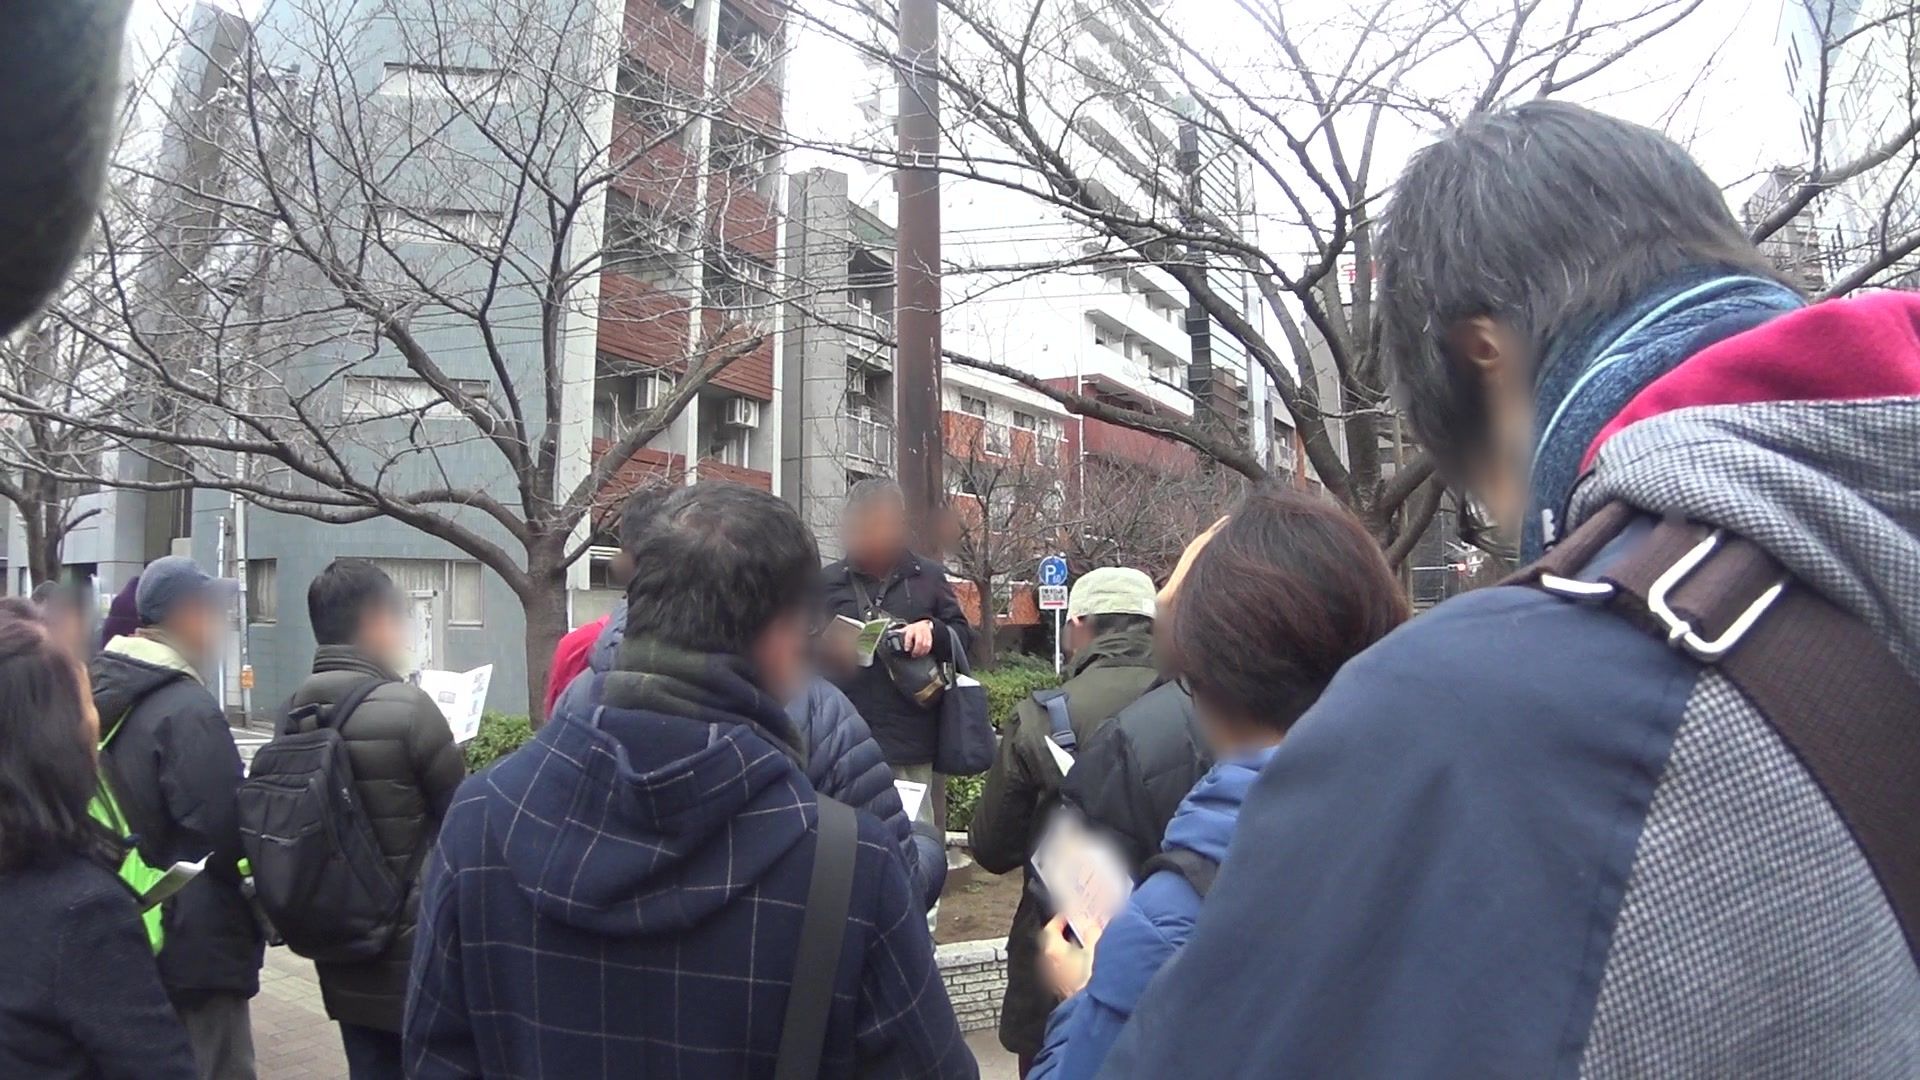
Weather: snowy
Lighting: day
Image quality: slightly poor
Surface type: walking surface
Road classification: footway, steps, pedestrian
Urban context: urban centre
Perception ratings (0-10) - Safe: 4.29, Lively: 8.98, Beautiful: 6.38, Boring: 4.78, Depressing: 1.57, Wealthy: 6.15